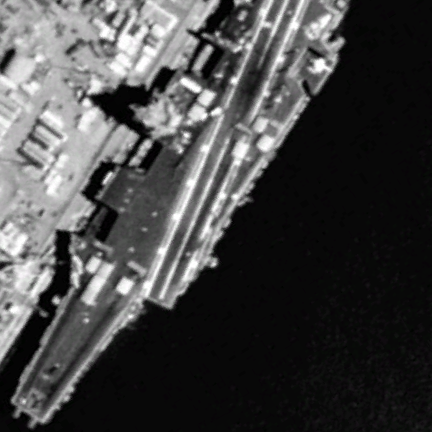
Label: aircraft_carrier